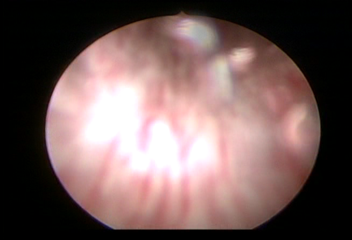
Modality: WLC
Class: Normal mucosa
Bladder cancer association: No